Question: I got this Unauthorized null message when I try trigger node script for my push notification.

I'm using this sample code for my push notification.
<URL>
Please refer this site for your reference.
<URL>
I already check this solution but it still didn't work. Why?
<URL>
After I insert the correct API key, we got authorised but null.
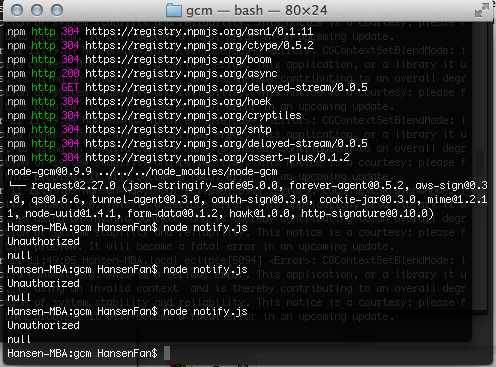
Answer: Actually "null" in the case means it is a success. The problem is when you run your application in local environment and the device is connected to wifi. There is a certain case that firewall block the traffic from the outgoing connection ports which are used by GCM (5228,5229,5230).
You can refer to the site as a reference
<URL>